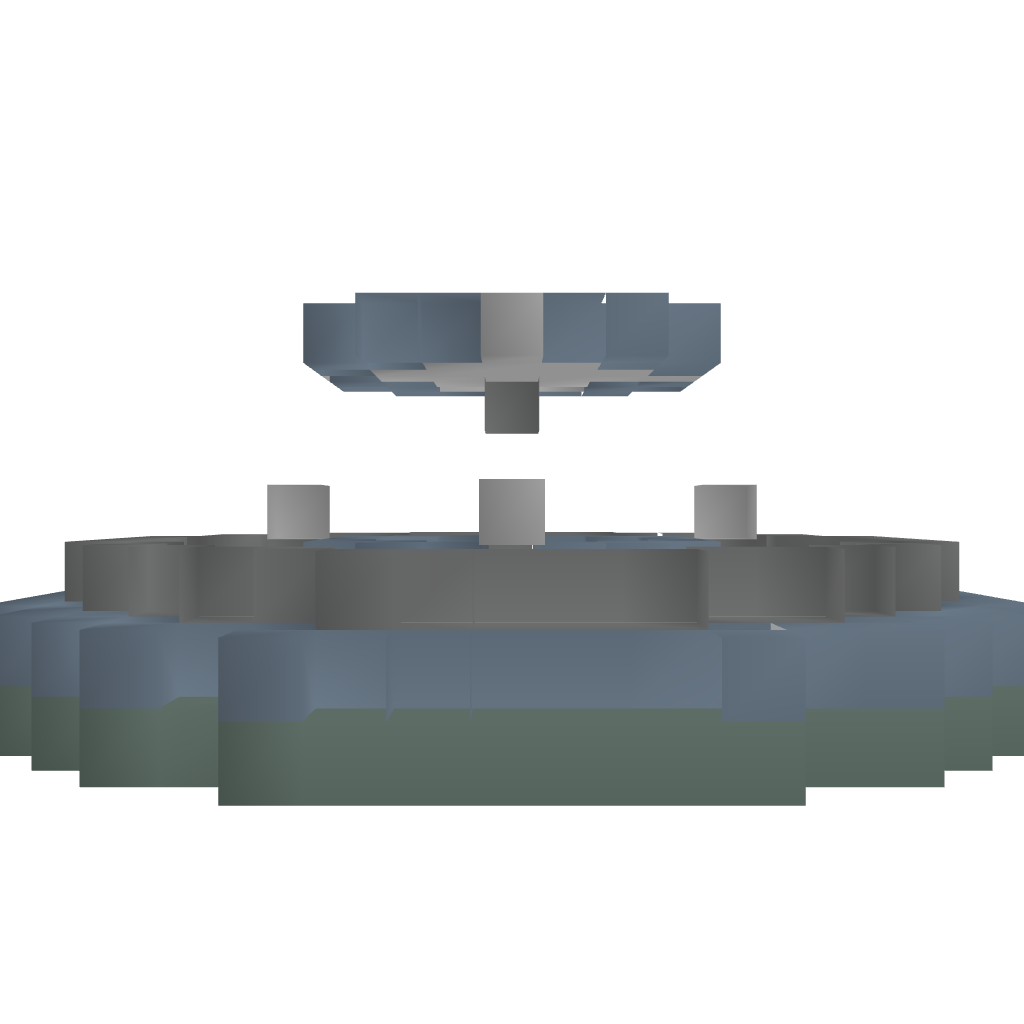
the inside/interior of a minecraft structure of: Chafariz/Fonte - Fountain 02